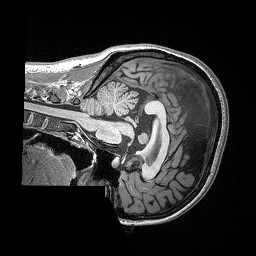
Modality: T1w
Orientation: sagittal
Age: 24
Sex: female